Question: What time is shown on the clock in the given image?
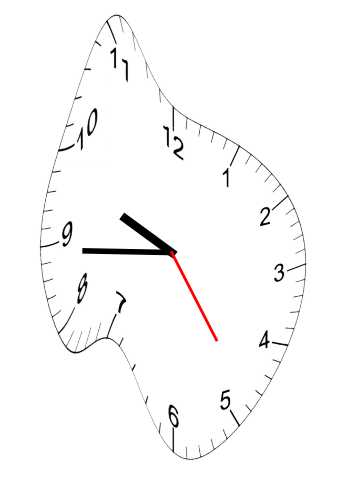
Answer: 09:44:24